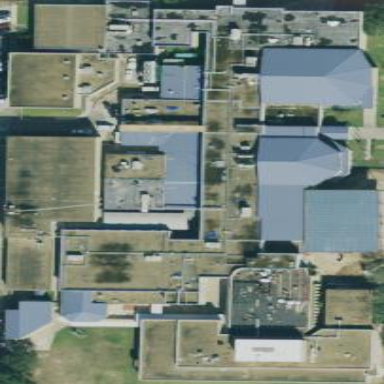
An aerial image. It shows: School building.